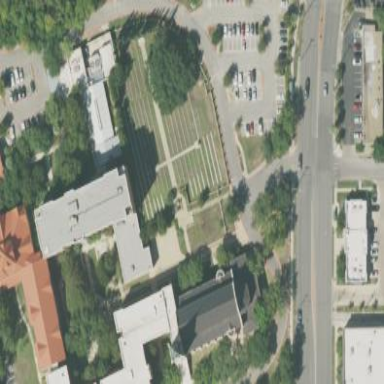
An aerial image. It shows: Graveyard.